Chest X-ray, PA view. Patient: 38 years old, sex M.
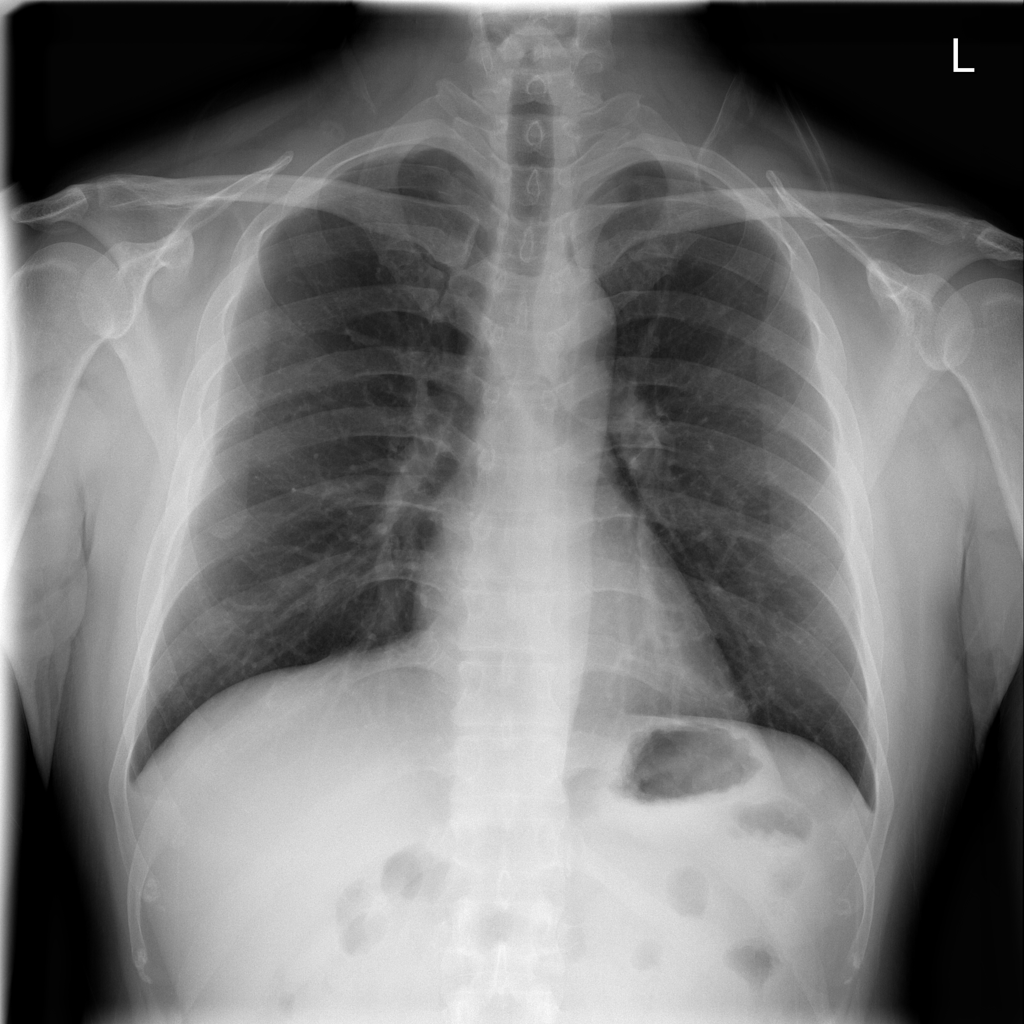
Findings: No Finding